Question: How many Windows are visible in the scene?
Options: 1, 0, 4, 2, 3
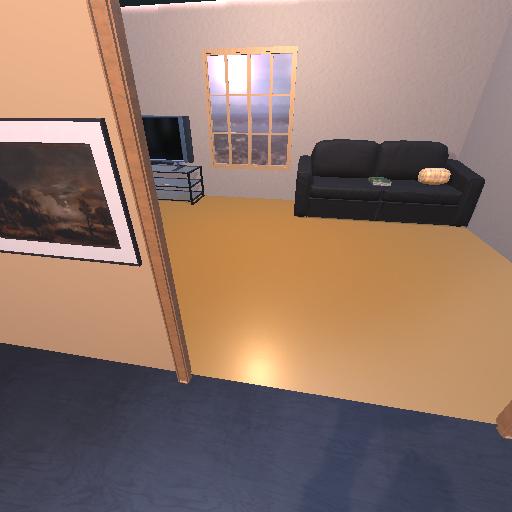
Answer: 1